Field crop: maize
Growth stage: 2
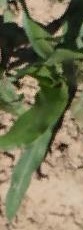
Species: maize